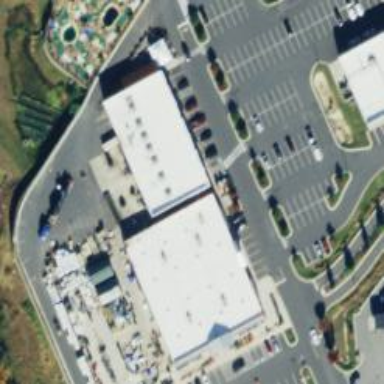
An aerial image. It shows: Fitness center located in leisure land.